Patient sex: M
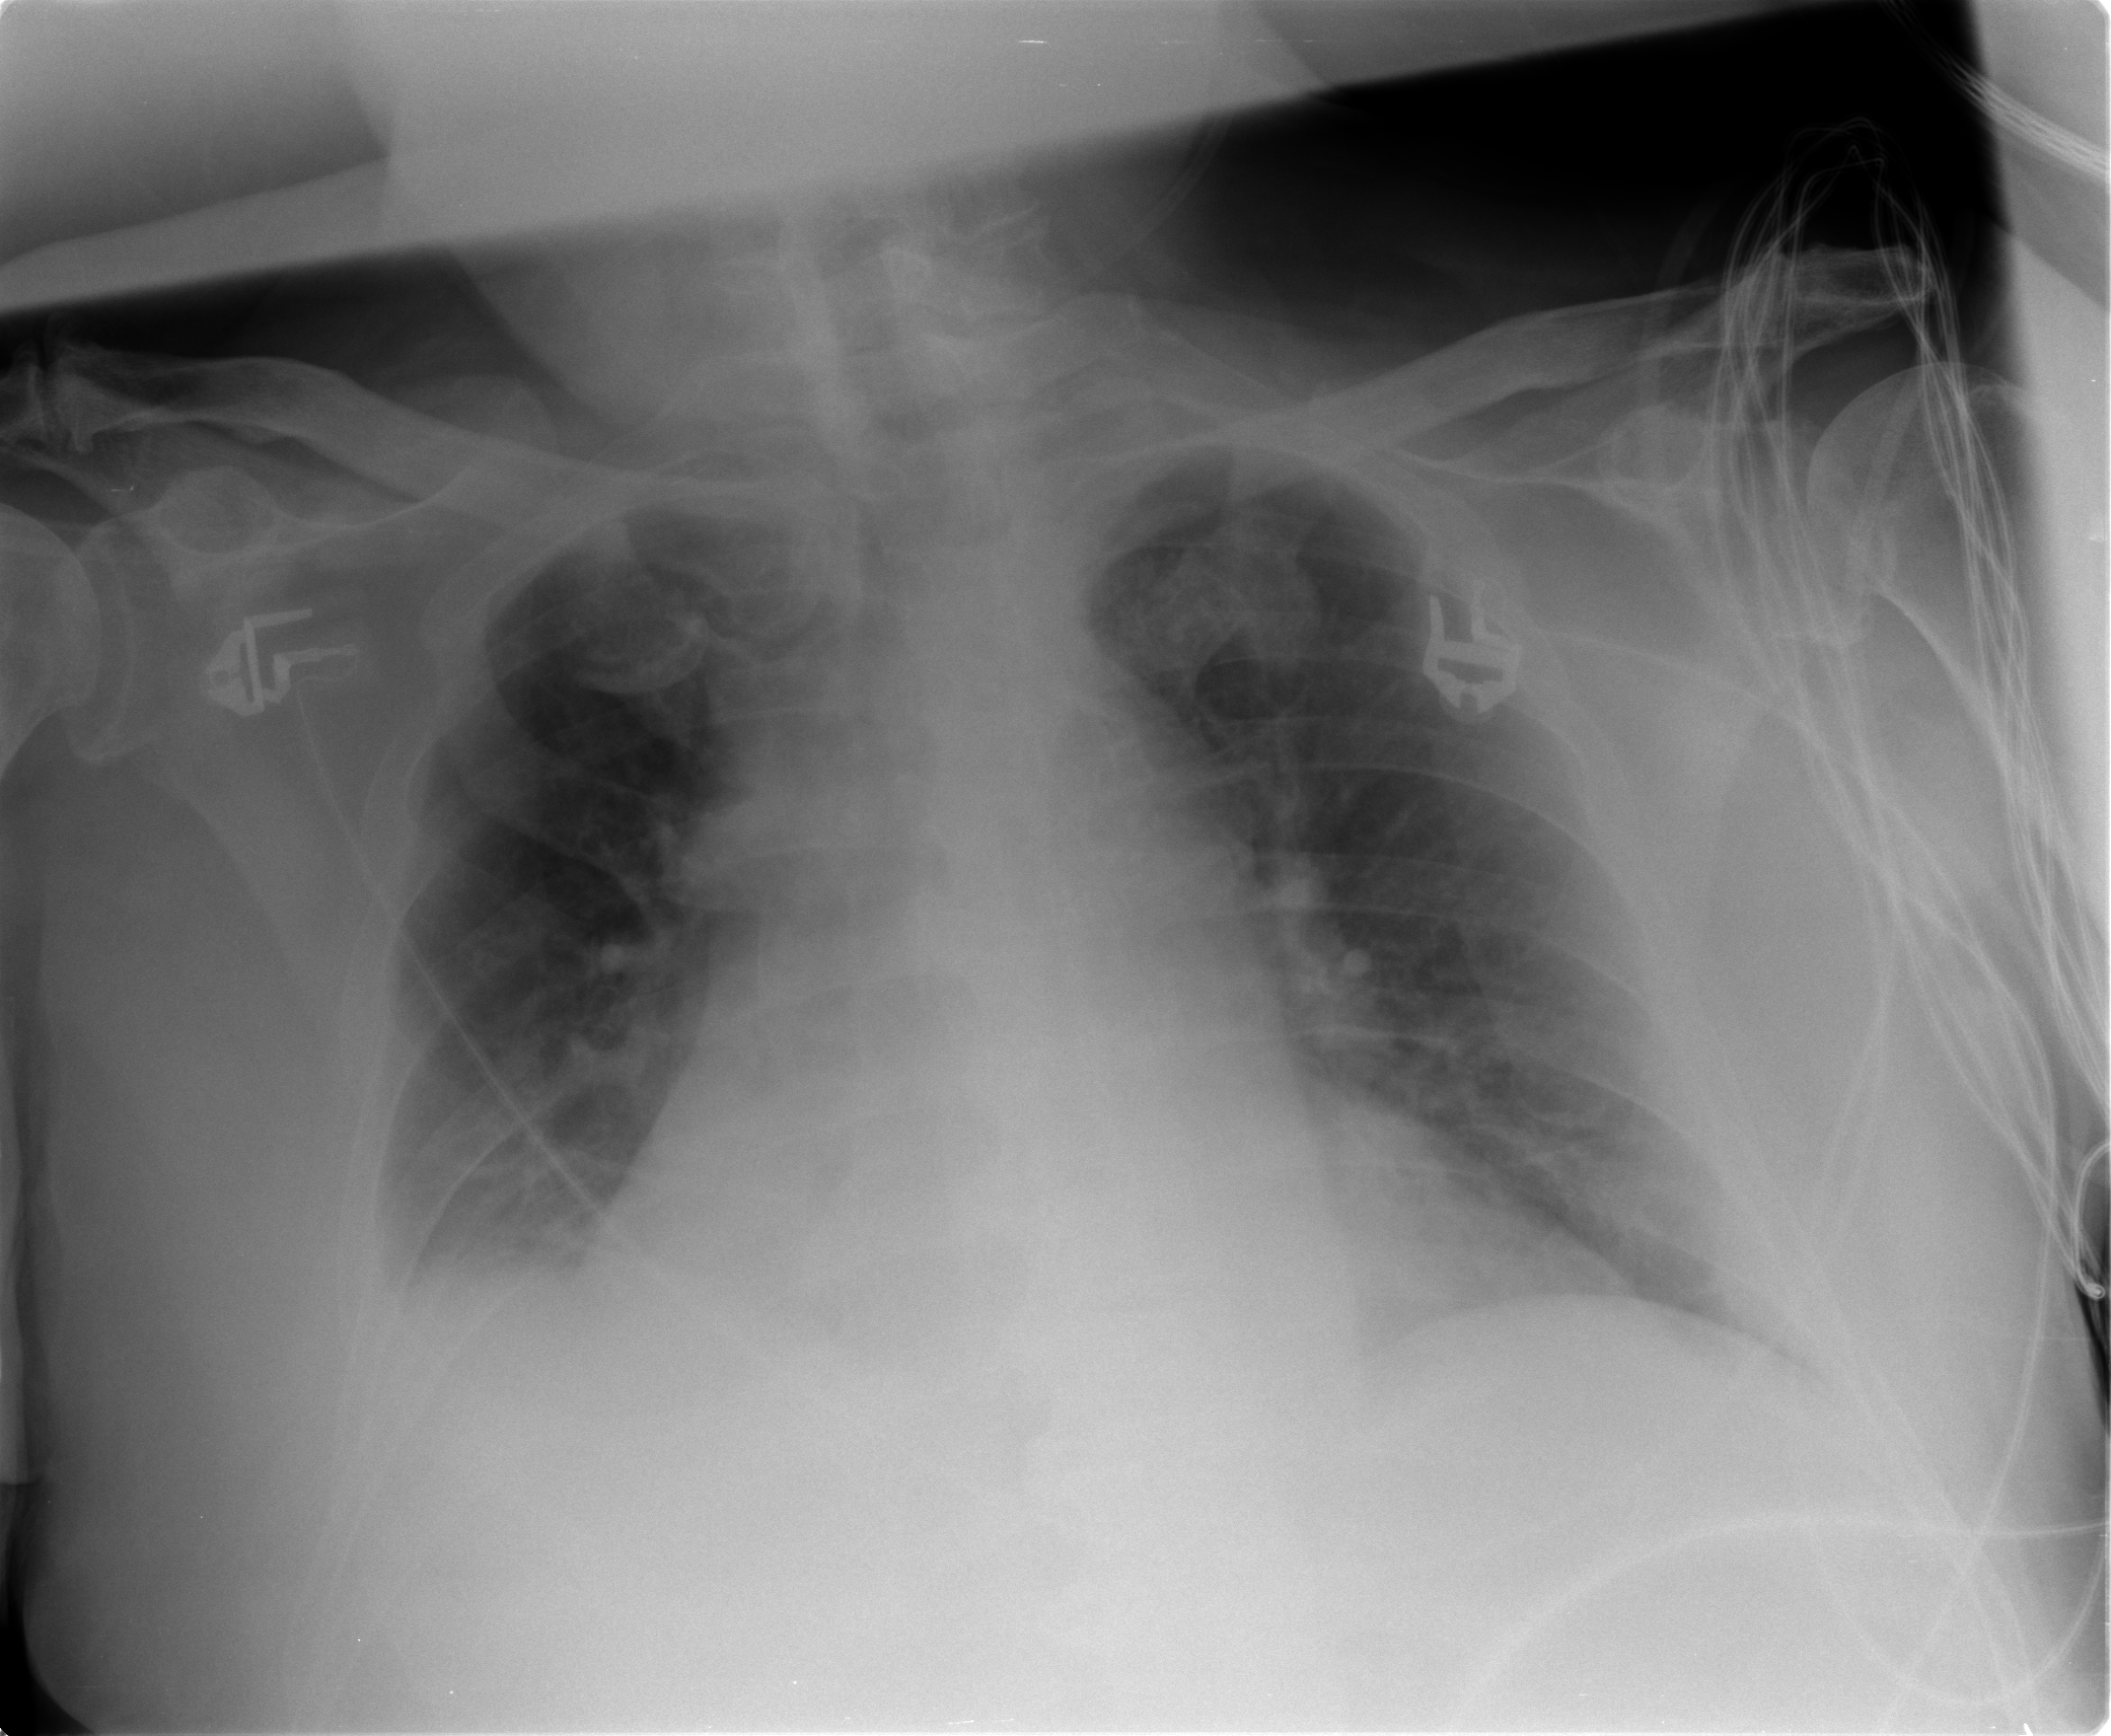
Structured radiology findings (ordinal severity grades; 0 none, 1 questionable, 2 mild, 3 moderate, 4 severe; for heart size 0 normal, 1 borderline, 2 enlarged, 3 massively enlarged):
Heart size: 2
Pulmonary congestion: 2
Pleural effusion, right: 2
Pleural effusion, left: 0
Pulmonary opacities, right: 2
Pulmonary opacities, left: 0
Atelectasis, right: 2
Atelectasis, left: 2